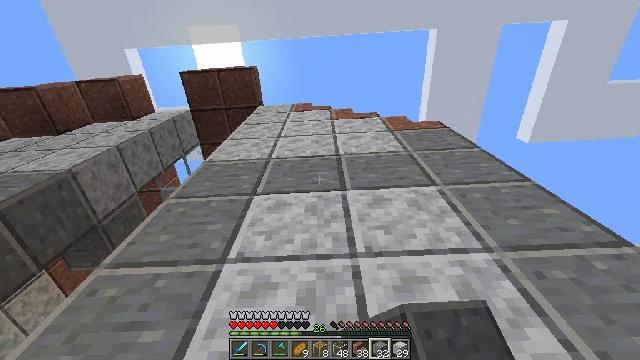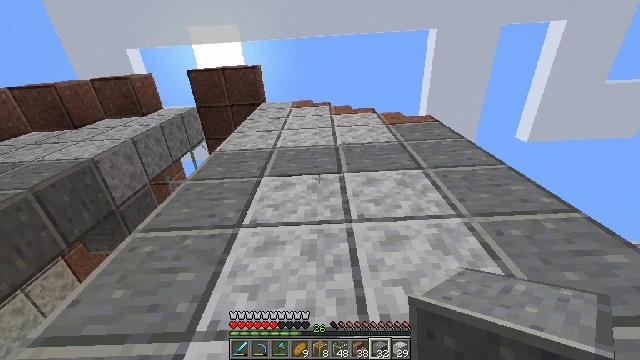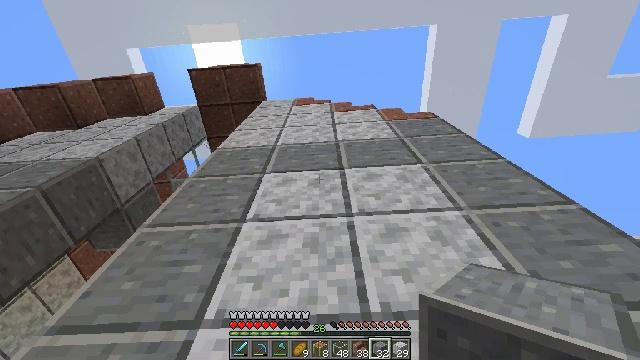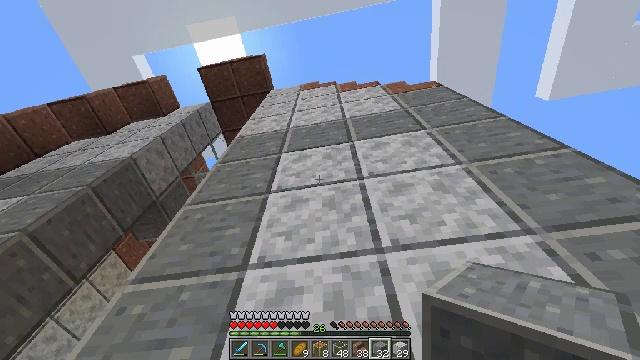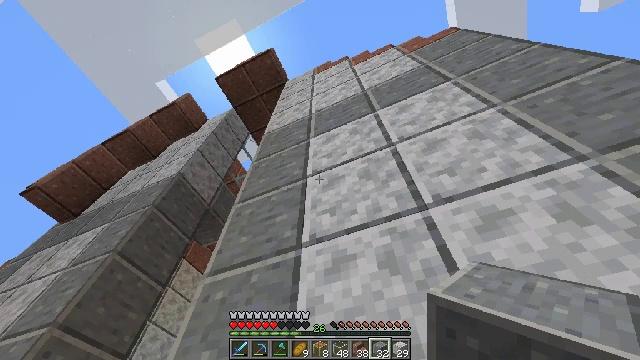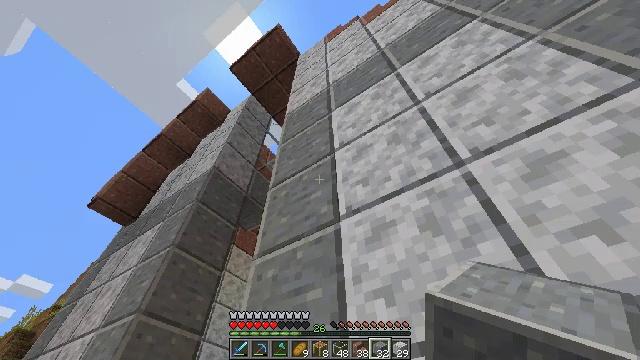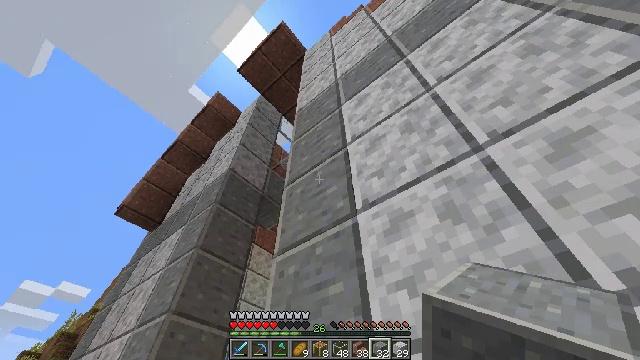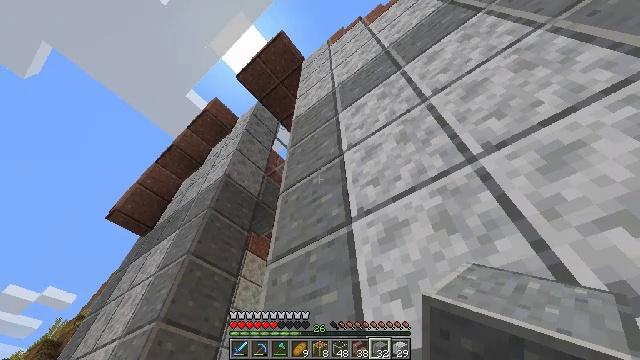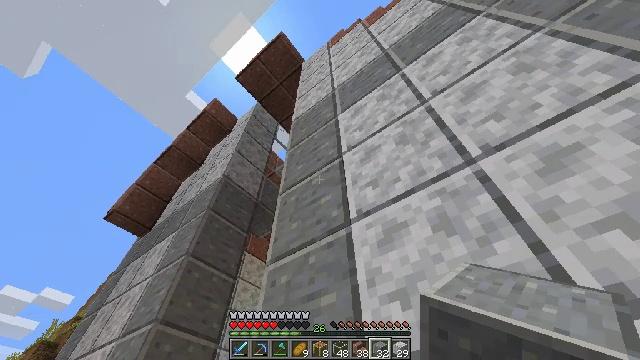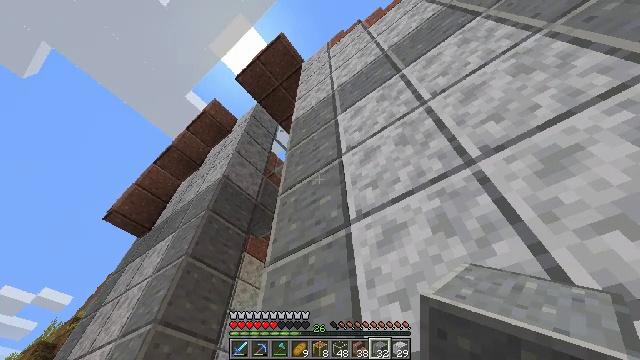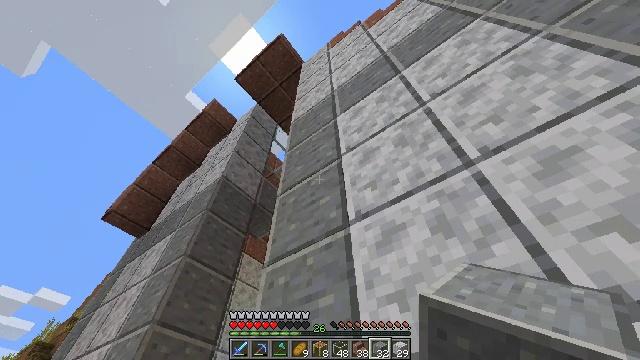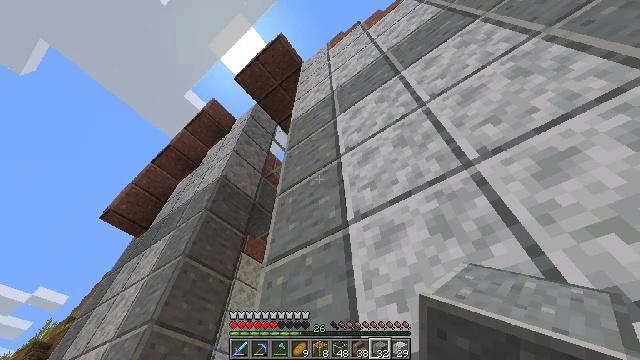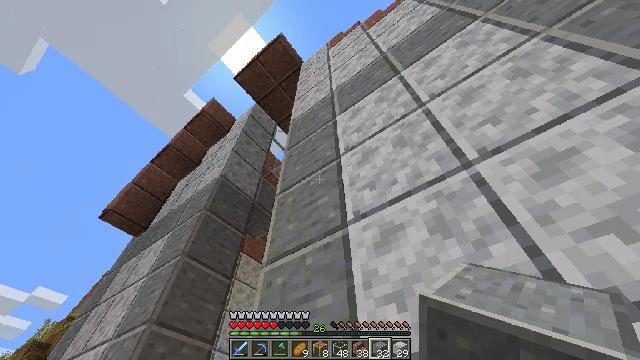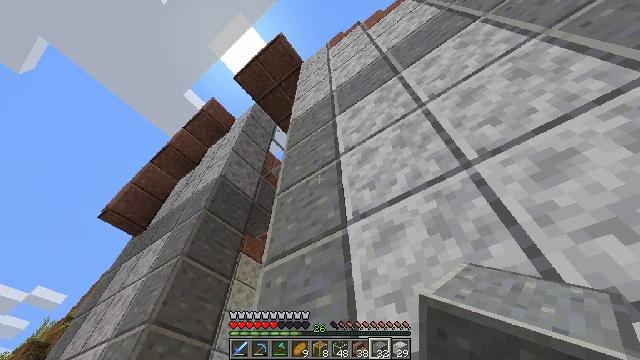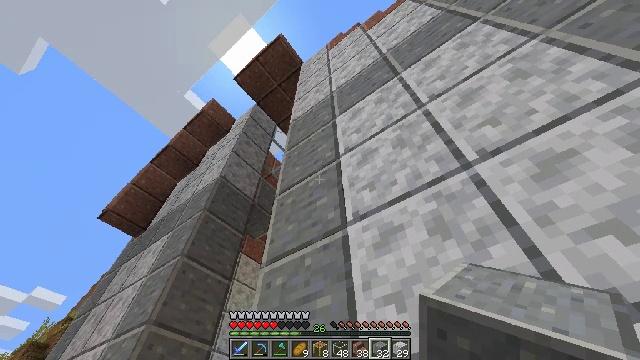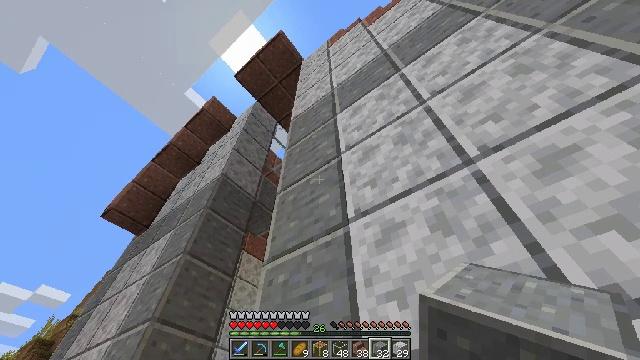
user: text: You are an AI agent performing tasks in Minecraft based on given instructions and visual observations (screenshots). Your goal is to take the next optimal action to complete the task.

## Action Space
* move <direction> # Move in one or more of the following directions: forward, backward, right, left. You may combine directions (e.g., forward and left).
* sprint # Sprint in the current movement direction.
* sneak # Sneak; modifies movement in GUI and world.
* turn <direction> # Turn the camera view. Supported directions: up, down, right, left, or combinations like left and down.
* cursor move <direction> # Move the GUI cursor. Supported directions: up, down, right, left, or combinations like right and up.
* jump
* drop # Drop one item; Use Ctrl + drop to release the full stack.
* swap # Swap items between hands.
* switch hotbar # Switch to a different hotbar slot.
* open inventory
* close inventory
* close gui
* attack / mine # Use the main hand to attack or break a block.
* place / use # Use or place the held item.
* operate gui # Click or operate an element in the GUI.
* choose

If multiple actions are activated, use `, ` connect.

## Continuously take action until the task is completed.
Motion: motion action
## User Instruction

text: Craft a set of polished andesite stairs with the crafting table.
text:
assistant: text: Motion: no_op
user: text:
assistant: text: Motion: no_op
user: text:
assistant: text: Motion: turn left and down
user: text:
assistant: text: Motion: turn left and down
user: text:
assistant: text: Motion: turn left and down
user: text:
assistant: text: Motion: turn left and down
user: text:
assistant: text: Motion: turn right and up
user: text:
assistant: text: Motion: no_op
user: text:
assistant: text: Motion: no_op
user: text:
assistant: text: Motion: no_op
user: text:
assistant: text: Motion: no_op
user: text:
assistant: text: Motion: no_op
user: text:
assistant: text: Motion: no_op
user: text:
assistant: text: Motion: no_op
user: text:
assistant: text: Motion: no_op
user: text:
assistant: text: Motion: turn down
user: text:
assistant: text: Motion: turn down
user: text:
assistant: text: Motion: turn left and down
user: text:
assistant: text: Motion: move forward, turn down
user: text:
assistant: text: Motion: move forward, turn left and down
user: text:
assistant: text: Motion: move forward and move left, turn left and down
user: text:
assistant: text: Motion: move forward and move left, turn left and down
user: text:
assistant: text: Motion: move forward and move left, turn left and down
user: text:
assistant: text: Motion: move forward and move left, turn down
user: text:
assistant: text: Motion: move forward and move left, turn right and down
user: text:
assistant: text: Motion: move forward, turn right and down
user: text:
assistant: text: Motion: move forward, turn right and down
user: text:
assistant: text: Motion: move forward, turn right and down
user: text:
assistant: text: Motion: move forward
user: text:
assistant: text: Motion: move forward